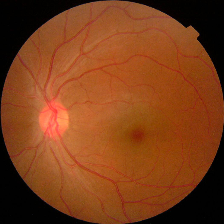
Diabetic retinopathy grade: No DR